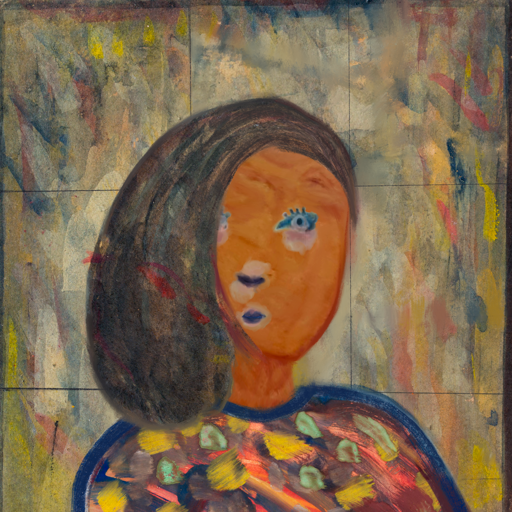
Background: GypsyMother, Head And Neck Front: Pious_Lady, Face Front: Hill_Girl, Bust: Mother_And_Son_Mother, Hair Front: Gypsy_Mother, Head Accessory: Blank, Second Necklace: Blank, Necklace: Blank, Baby: Blank